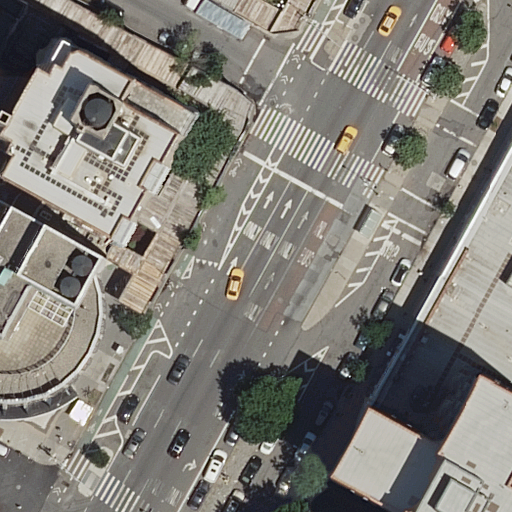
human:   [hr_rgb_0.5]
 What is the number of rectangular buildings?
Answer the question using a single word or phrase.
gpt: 2

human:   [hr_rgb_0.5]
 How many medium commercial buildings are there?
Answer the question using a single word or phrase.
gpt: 0

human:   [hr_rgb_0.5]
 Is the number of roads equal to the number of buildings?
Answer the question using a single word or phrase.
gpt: no

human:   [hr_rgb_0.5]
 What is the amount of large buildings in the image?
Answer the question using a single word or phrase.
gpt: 2

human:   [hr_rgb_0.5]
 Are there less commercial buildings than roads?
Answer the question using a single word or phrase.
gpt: yes

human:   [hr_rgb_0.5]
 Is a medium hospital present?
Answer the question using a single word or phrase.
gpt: no

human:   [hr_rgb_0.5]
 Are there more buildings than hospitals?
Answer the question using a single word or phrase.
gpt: yes

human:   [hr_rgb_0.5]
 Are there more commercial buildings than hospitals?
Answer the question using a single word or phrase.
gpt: no

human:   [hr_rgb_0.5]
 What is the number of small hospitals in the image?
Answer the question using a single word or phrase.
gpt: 0

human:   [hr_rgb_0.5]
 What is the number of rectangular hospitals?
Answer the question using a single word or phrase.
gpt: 1

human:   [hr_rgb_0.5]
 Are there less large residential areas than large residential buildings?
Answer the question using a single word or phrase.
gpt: no

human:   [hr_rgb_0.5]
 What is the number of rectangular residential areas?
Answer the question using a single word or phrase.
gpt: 1

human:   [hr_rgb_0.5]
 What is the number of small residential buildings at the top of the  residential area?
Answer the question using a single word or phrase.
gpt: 1

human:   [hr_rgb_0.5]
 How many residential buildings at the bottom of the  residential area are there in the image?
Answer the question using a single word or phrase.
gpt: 0

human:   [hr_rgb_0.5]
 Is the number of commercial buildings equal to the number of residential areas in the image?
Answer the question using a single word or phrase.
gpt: no

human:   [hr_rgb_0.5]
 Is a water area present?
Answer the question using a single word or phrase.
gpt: no

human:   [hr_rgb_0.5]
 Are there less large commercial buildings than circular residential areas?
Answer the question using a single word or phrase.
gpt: no

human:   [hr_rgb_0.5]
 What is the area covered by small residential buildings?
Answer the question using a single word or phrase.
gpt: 0m2

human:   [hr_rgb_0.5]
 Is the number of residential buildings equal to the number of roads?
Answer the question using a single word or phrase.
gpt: no

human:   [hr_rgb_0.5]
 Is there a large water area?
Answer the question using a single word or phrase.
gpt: no

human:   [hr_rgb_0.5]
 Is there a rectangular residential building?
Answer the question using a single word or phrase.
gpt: yes

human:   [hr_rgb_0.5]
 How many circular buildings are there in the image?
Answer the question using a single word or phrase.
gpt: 0

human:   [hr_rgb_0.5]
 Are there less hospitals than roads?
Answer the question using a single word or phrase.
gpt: yes

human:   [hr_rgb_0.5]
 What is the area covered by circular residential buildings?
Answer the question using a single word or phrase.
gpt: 0m2

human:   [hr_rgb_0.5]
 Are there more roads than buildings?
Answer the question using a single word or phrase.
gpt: yes

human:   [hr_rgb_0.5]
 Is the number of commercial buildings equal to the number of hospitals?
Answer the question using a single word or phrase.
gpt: no

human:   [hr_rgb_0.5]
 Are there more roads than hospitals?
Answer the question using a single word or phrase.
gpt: yes

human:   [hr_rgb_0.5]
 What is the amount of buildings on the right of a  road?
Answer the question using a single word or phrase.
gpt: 2

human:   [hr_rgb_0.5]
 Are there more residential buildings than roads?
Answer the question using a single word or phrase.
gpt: no

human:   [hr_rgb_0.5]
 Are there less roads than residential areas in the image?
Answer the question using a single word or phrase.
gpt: no

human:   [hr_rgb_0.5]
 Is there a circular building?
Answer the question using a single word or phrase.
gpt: no

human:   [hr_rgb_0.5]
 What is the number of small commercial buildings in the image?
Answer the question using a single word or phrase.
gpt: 0

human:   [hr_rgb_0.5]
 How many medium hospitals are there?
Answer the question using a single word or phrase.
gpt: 0

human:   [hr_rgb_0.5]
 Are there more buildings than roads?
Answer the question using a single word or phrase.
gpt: no

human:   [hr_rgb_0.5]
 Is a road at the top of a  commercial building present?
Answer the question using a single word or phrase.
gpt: no

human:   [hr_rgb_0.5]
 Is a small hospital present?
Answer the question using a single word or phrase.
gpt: no